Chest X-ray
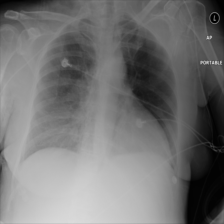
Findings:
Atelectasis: negative
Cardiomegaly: negative
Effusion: negative
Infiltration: negative
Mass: negative
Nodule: negative
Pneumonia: negative
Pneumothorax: negative
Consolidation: negative
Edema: negative
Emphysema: negative
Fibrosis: negative
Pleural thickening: negative
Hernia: negative